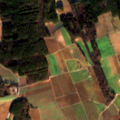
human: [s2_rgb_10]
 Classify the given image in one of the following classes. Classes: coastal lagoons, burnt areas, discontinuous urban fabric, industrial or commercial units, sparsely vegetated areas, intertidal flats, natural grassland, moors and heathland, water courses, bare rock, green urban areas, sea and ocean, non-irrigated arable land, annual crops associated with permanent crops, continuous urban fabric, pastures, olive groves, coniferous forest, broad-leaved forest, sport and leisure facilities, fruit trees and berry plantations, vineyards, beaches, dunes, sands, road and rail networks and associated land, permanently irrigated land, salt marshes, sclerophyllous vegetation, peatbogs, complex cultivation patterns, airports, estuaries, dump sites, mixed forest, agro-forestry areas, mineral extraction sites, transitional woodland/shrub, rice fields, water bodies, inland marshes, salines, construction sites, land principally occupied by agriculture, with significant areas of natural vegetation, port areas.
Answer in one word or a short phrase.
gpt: non-irrigated arable land, land principally occupied by agriculture, with significant areas of natural vegetation, mixed forest